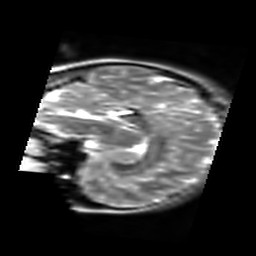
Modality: T2w
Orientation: sagittal
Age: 13
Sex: female
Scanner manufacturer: siemens
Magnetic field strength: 3 T
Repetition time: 6.8 s
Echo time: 0.084 s